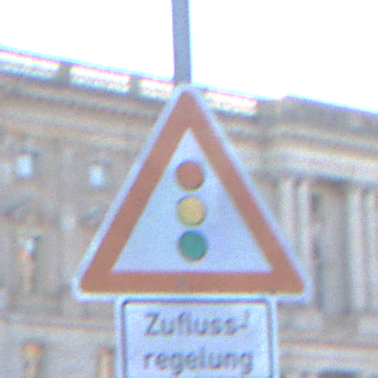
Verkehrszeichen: Lichtzeichenanlage
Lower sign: HinweisDurchVerbaleAngabe7
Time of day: SunriseSunset
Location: Outdoor (Urban)
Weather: Clear
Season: NotSpecified
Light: Natural